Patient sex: M
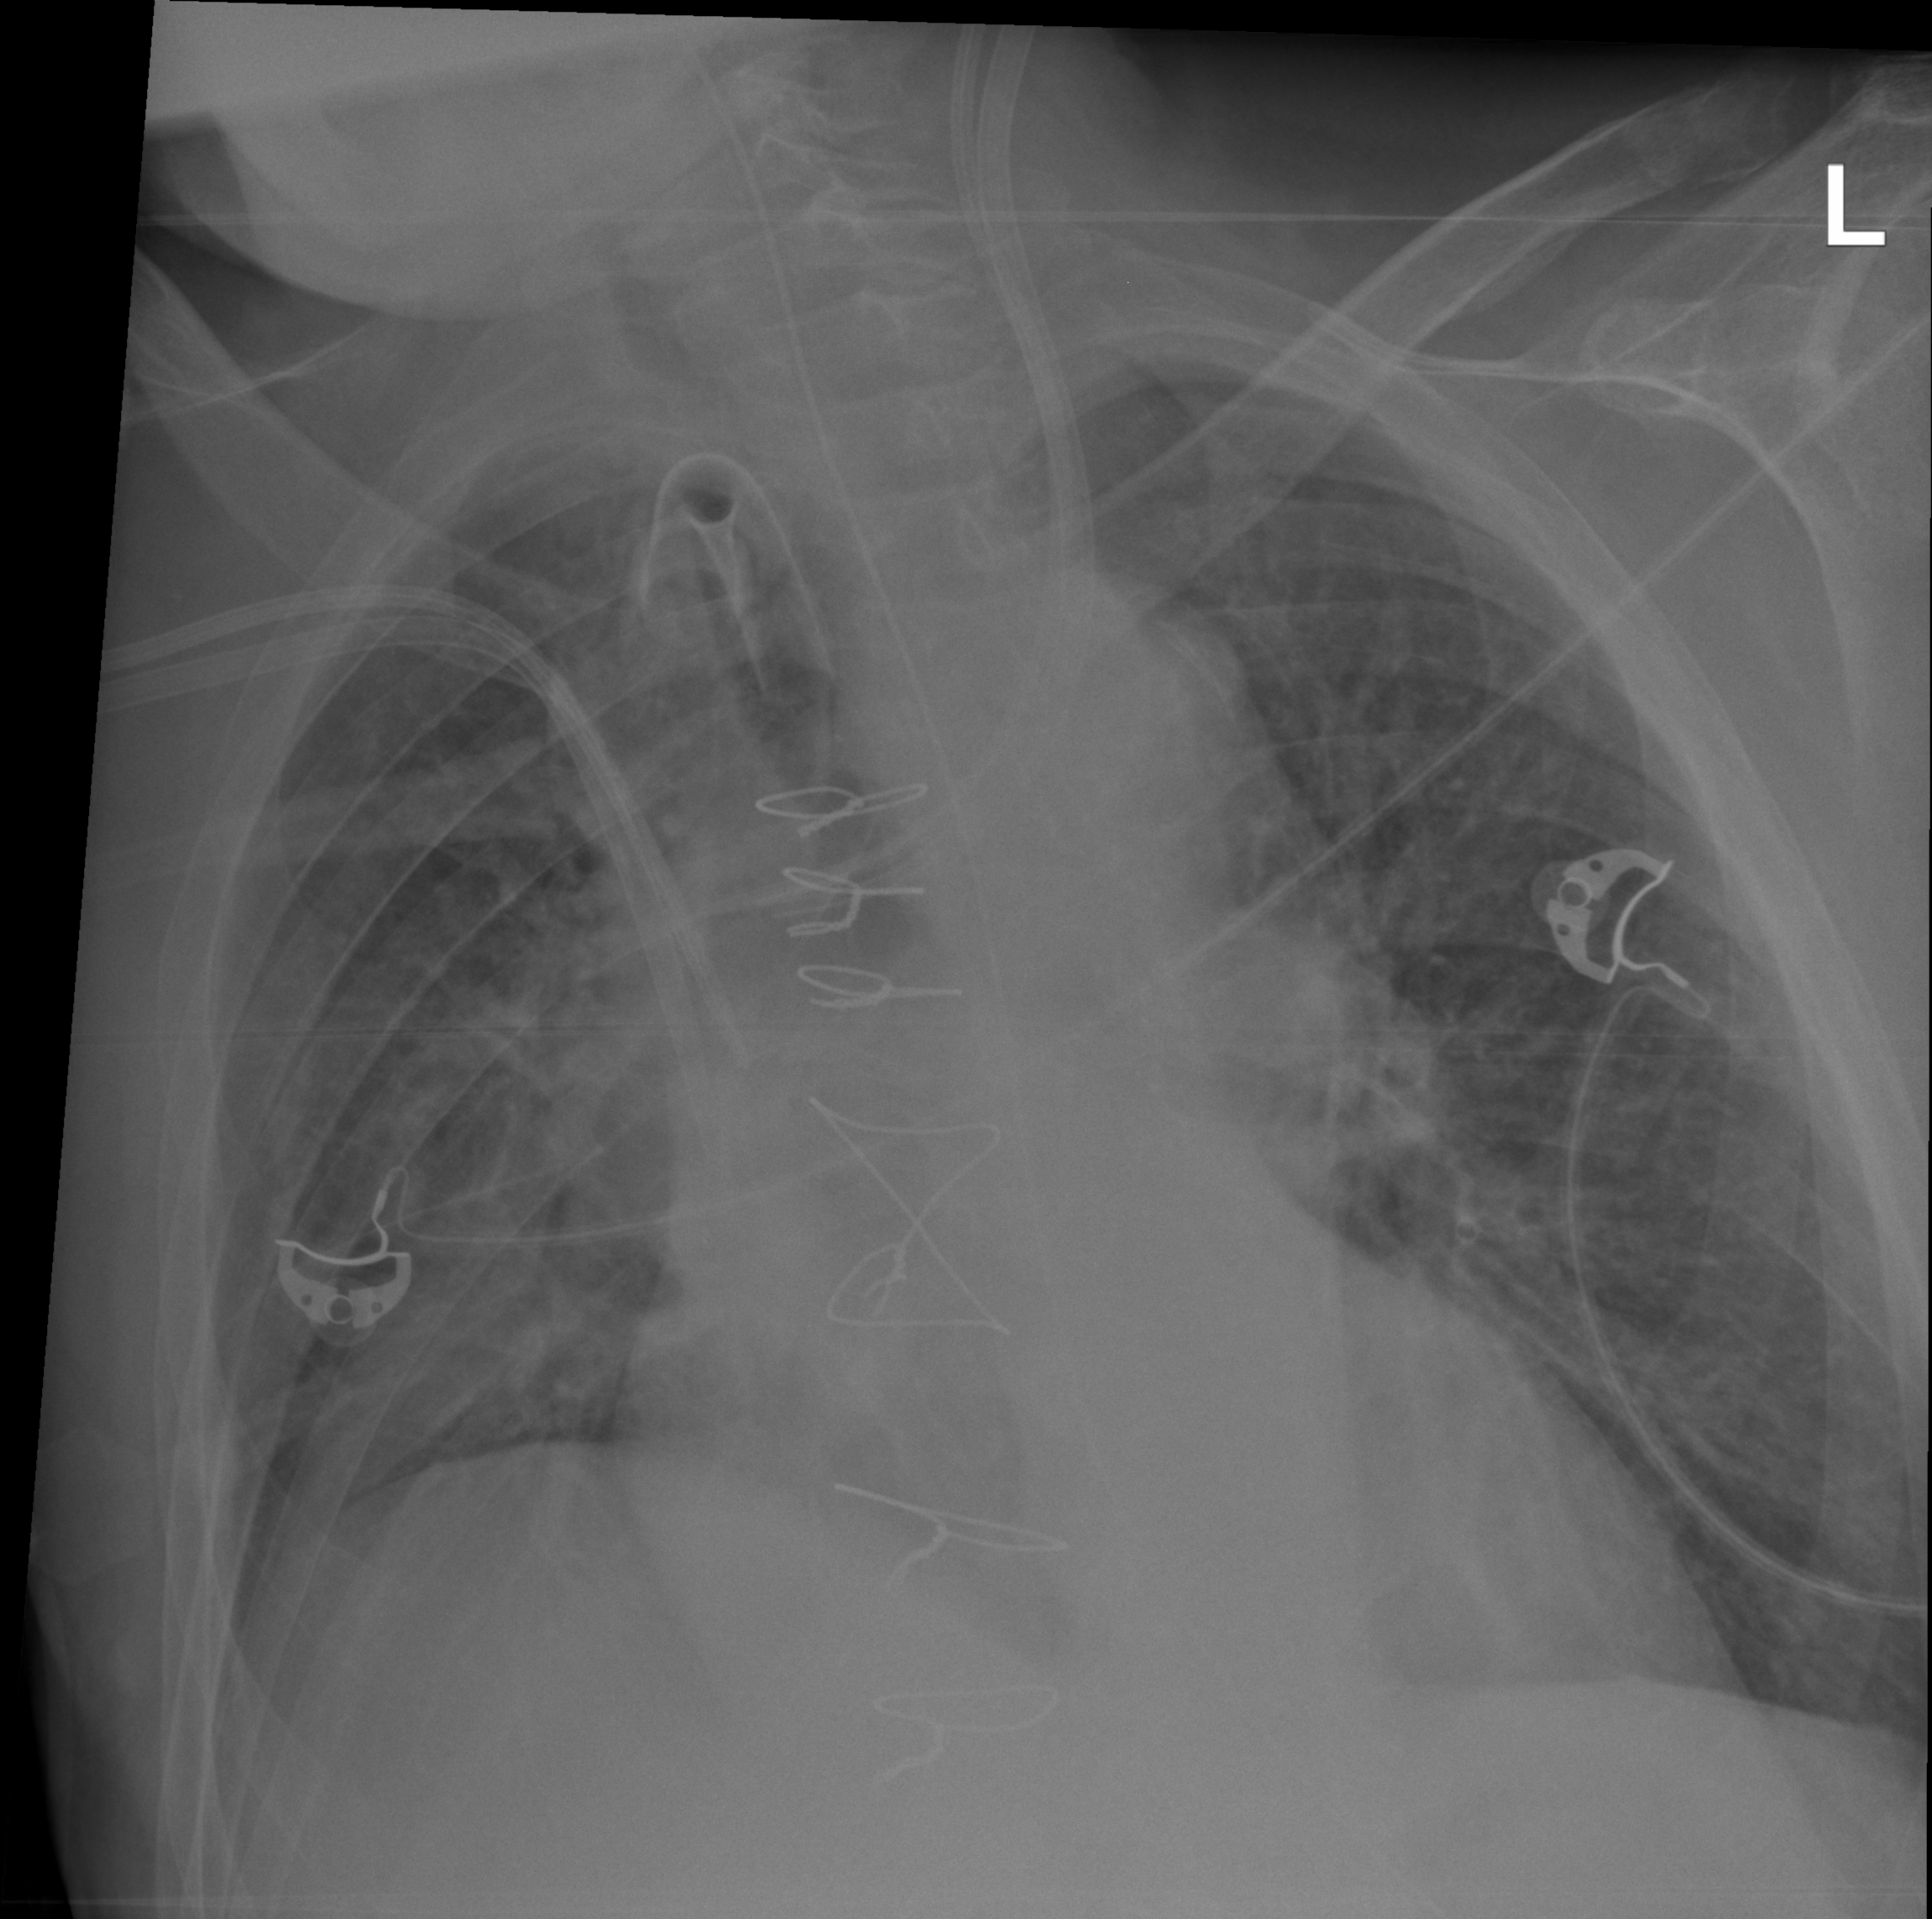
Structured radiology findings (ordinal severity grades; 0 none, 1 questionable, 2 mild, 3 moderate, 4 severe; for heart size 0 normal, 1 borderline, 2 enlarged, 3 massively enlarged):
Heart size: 2
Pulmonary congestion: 2
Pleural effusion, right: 2
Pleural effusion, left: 1
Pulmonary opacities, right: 2
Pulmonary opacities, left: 0
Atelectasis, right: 2
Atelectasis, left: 0